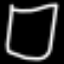
Label: square